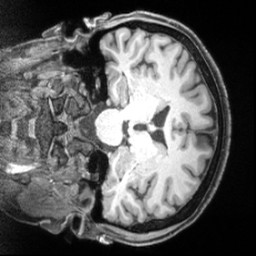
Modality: T1w
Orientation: coronal
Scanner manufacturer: siemens
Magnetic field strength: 3 T
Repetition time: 2.55 s